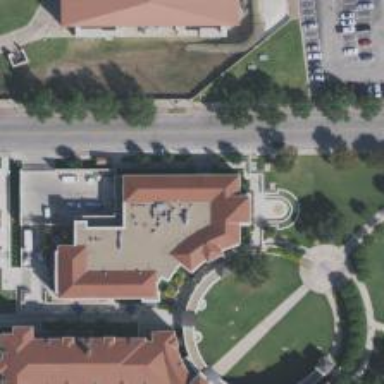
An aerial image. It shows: View of university building.